Field crop: maize
Growth stage: 2
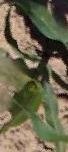
Species: maize